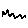
Label: zigzag